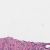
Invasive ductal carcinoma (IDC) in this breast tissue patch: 1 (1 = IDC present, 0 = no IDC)